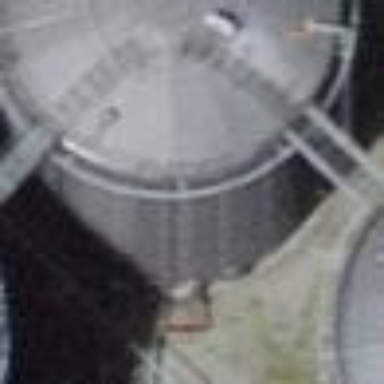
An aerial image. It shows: Storage tank that is man-made.